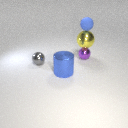
small gray metal sphere in front of small purple metal sphere